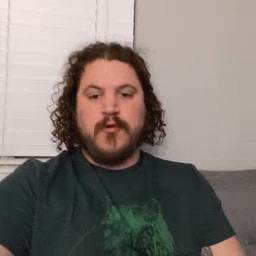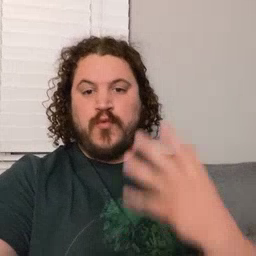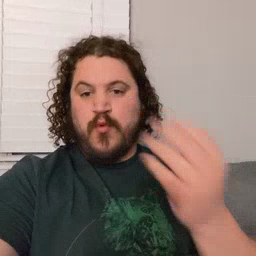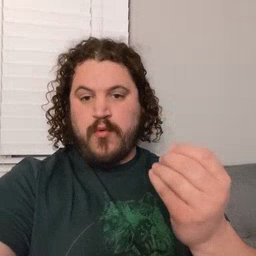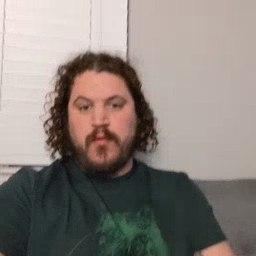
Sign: go